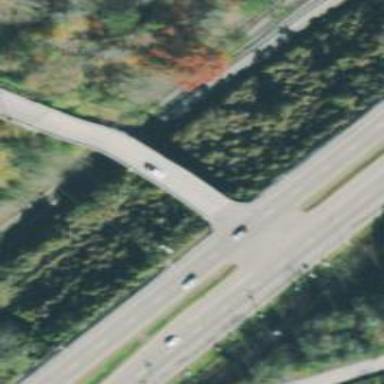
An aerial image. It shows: Trunk link highway.